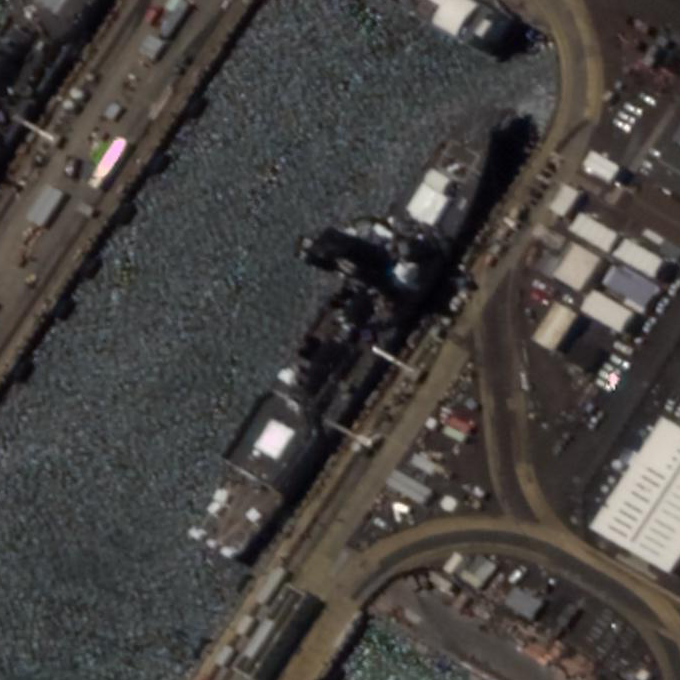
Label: destroyer